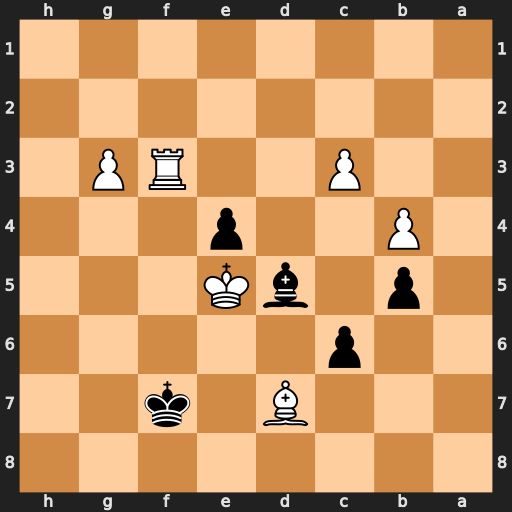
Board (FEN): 8/3B1k2/2p5/1p1bK3/1P2p3/2P2RP1/8/8
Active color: b
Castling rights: -
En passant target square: -
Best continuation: exf3 Kd4 f2